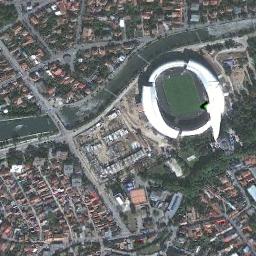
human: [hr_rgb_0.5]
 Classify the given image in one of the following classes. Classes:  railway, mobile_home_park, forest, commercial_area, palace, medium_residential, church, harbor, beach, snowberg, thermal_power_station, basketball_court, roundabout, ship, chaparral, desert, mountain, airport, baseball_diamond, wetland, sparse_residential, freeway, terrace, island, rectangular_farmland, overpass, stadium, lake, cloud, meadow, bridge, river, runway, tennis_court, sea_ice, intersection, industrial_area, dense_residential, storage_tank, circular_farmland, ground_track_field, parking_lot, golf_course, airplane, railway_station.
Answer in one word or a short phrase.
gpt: stadium